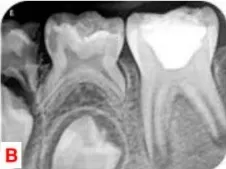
(B) Placement of Ca(OH)2 in the pulp chamber.
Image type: radiology (x_ray)